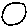
Label: circle